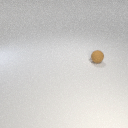
small brown rubber sphere